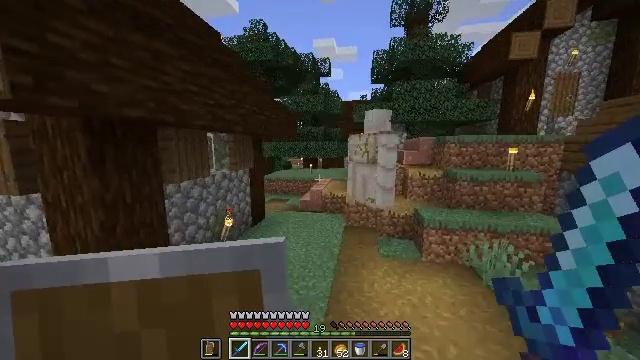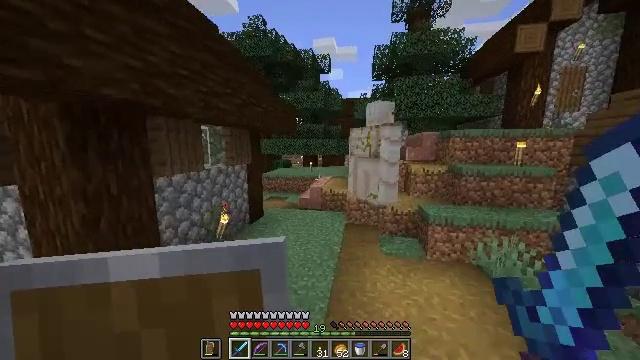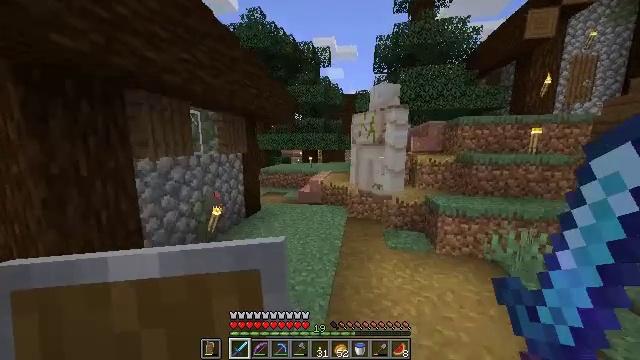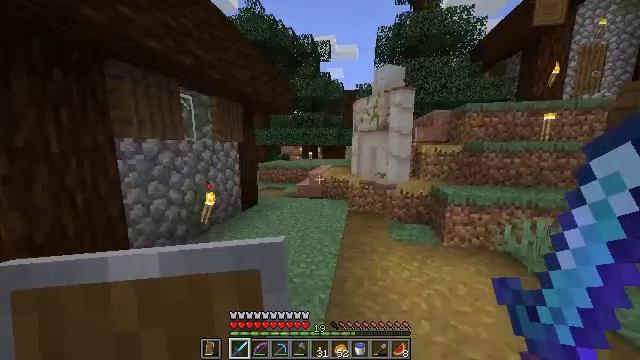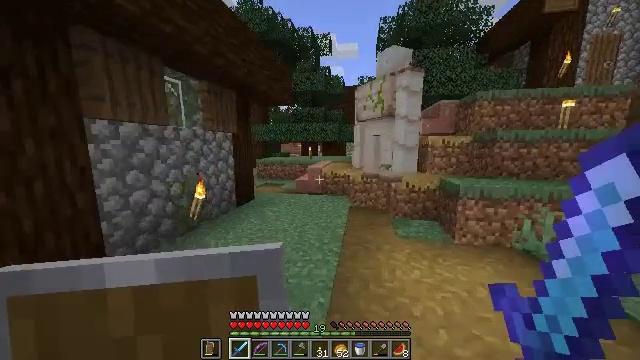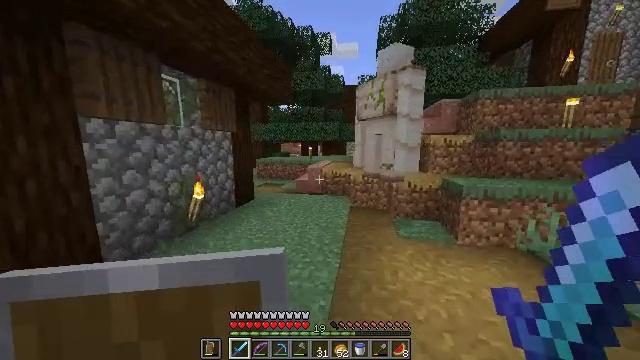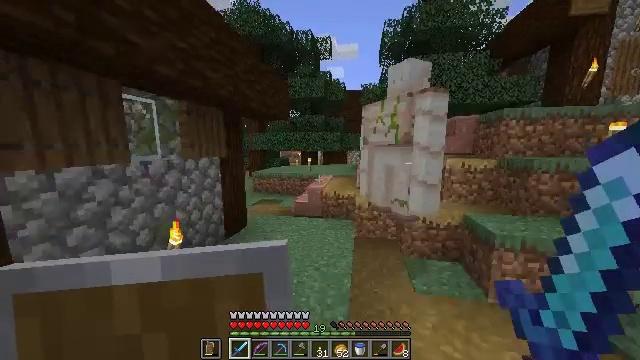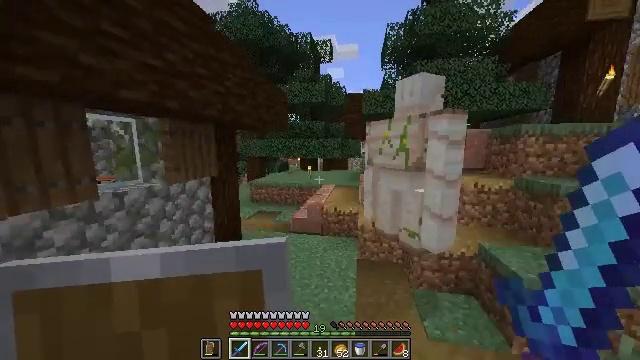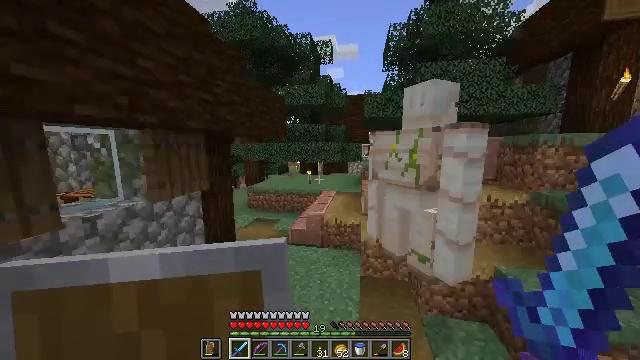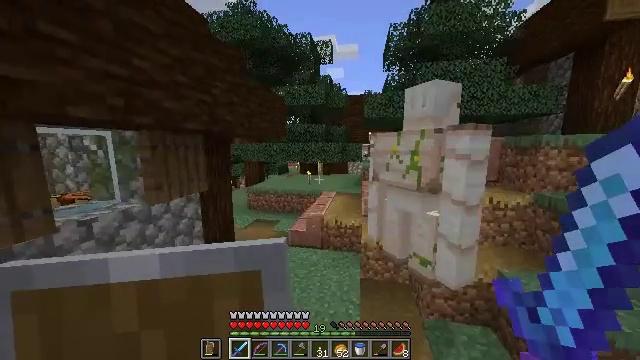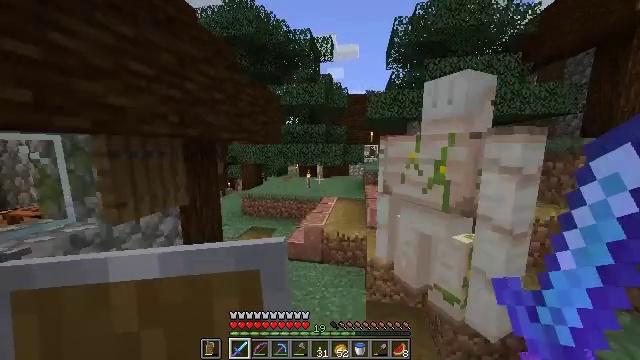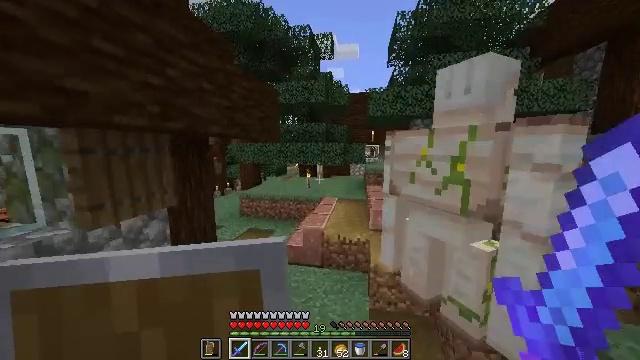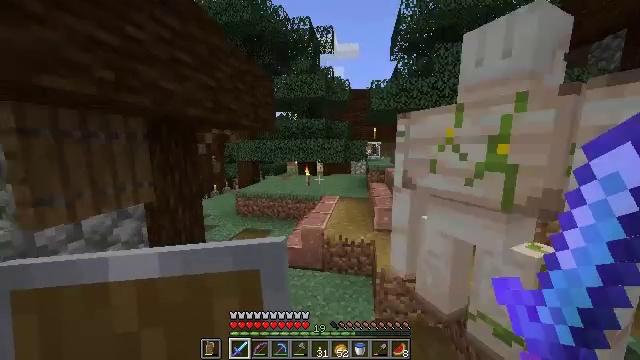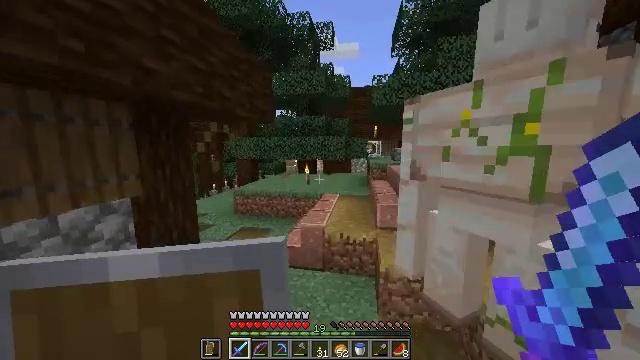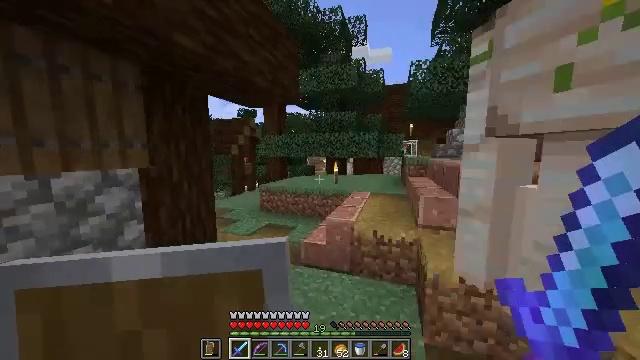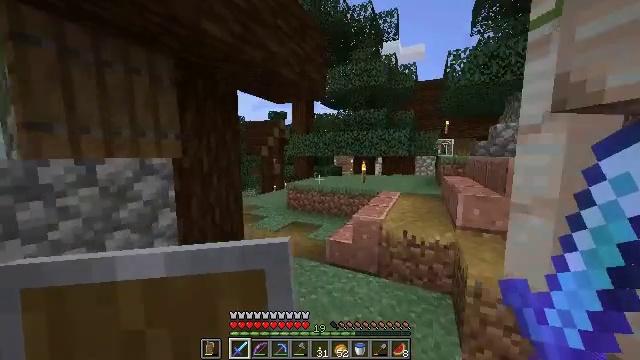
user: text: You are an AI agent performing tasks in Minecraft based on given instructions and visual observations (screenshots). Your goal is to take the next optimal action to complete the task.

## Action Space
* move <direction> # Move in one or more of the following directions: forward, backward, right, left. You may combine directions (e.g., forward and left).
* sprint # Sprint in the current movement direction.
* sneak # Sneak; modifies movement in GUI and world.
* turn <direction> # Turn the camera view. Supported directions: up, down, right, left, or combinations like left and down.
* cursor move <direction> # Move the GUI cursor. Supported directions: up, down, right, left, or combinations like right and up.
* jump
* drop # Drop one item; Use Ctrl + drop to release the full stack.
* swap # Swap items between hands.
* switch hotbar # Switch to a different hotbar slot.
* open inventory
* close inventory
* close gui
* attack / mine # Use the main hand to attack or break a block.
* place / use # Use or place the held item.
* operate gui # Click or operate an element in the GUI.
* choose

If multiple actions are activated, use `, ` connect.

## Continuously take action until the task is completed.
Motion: motion action
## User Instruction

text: Gather beetroots by breaking the plants.
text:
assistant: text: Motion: move forward
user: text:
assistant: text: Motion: move forward
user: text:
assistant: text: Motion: move forward
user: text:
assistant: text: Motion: move forward
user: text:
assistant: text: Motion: move forward, jump
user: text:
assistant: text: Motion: move forward, jump
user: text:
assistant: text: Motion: move forward, jump
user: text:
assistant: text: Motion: move forward
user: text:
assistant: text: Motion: move forward
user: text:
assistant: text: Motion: move forward
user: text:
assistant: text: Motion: move forward
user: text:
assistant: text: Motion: move forward
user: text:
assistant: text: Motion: move forward
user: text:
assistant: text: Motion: move forward, turn left and up
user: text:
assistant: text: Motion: move forward, turn left
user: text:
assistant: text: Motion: move forward, sprint
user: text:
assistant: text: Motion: move forward, sprint
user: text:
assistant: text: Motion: move forward, sprint
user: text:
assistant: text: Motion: move forward
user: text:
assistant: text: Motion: move forward, turn left
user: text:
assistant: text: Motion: move forward, turn left and up
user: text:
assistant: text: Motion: move forward, sprint, turn left and up
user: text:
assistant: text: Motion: move forward, sprint, turn left
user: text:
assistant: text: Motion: move forward, sprint, turn left and up
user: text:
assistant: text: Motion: move forward
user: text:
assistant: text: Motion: move forward
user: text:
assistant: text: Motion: move forward
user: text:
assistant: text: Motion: move forward
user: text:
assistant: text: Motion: move forward
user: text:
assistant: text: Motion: move forward